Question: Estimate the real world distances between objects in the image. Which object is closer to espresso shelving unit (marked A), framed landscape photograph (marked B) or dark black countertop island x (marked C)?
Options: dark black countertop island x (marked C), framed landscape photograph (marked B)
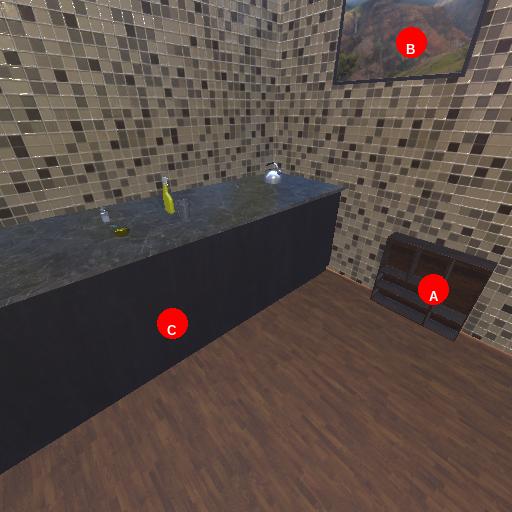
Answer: dark black countertop island x (marked C)